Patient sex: M
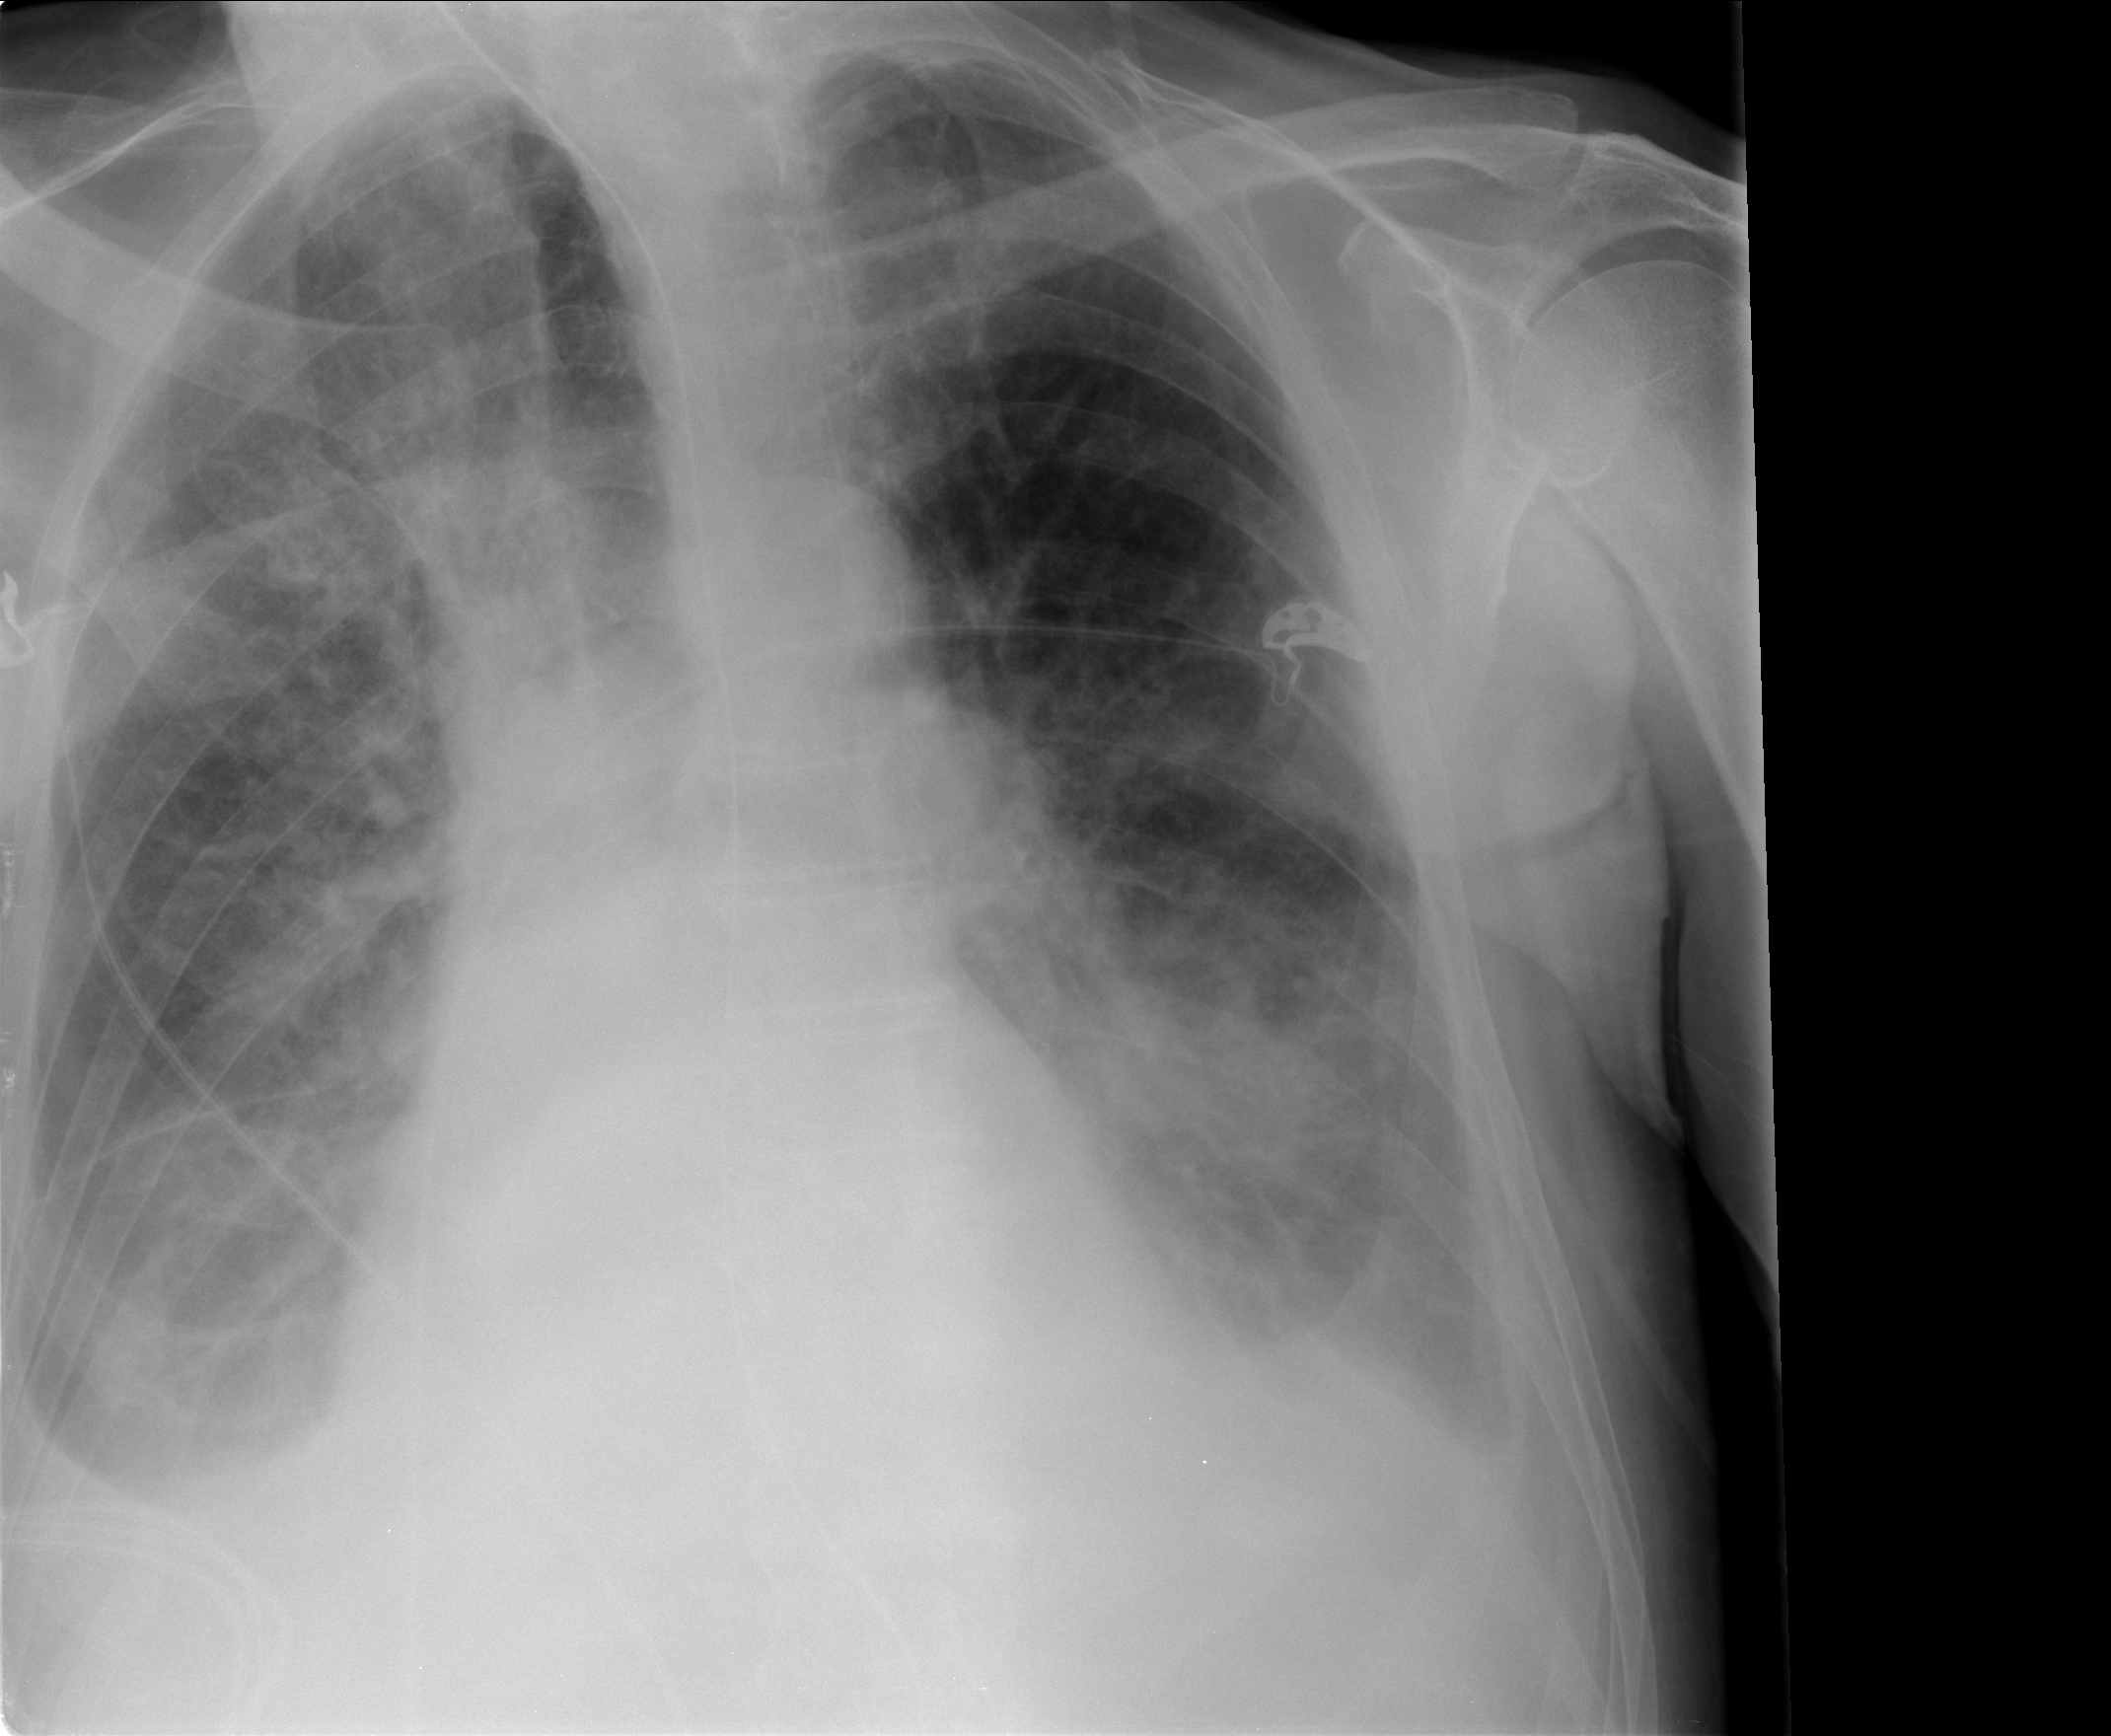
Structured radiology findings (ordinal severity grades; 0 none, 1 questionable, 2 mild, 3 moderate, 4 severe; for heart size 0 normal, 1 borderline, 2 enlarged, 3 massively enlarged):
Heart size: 2
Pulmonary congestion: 2
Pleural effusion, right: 3
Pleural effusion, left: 2
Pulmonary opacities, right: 3
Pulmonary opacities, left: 2
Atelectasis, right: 2
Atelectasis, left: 3